Chest X-ray. View position: PA
Patient age: 72
Patient sex: M
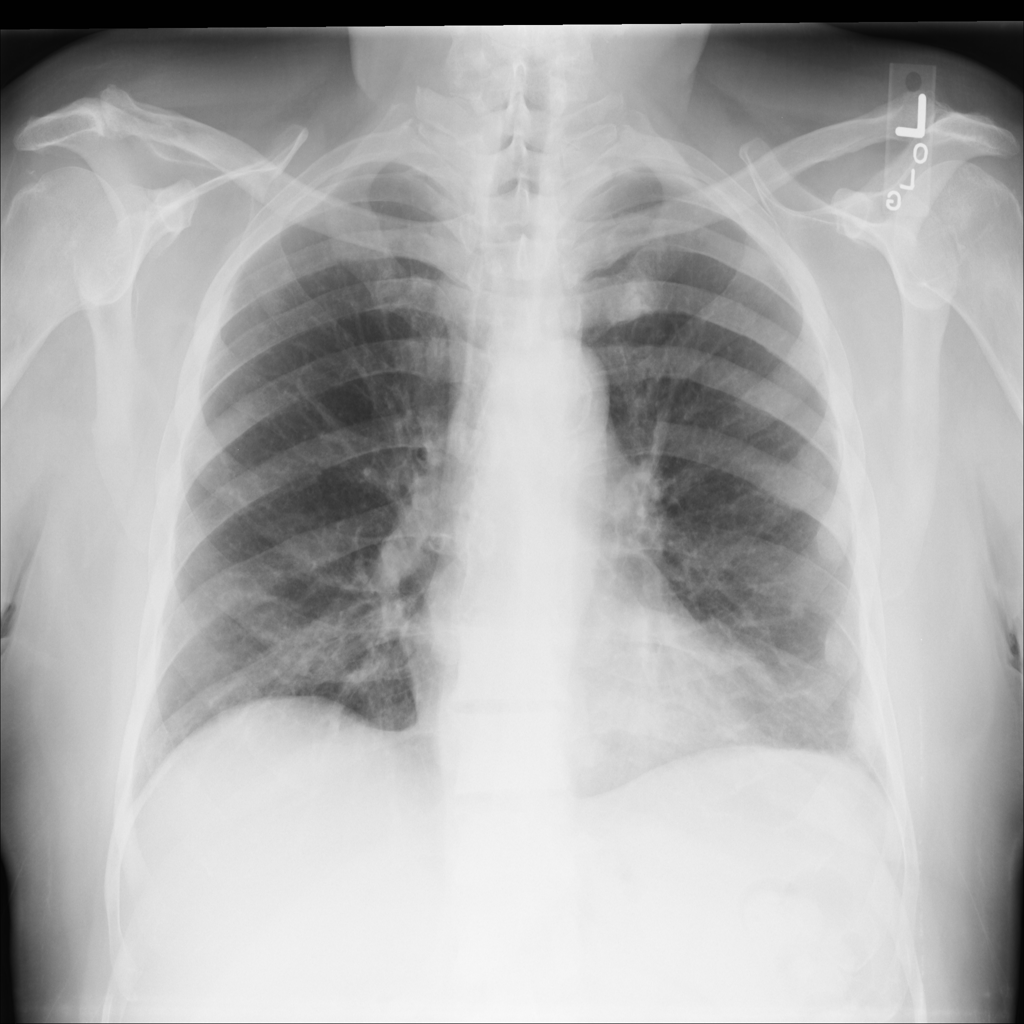
Finding: Pneumothorax